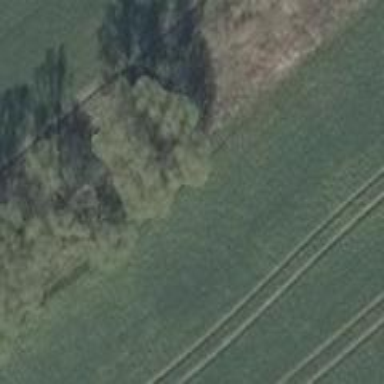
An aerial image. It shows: Row of deciduous broadleaved trees.